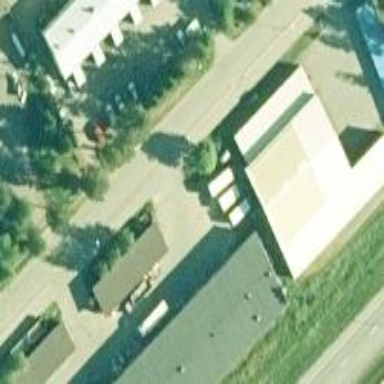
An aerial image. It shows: Commercial building used for storage.